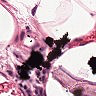
Metastatic tissue present: no